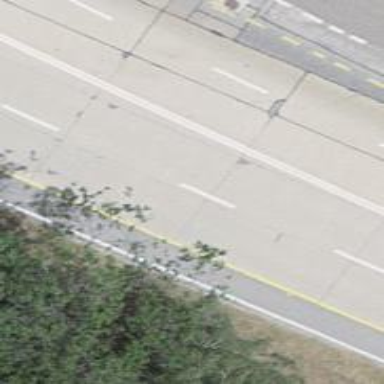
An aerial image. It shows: Primary highway with asphalt surface and designated lane for cyclists.